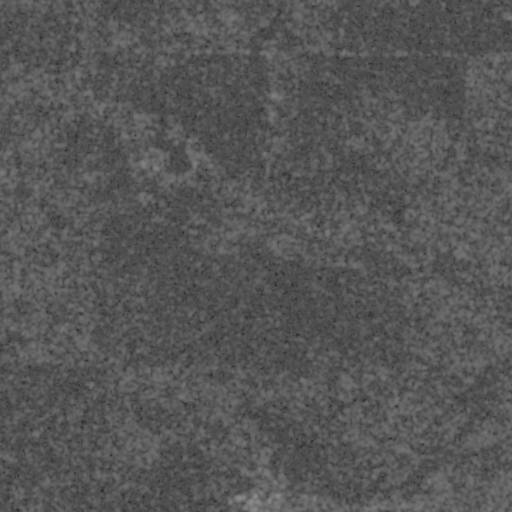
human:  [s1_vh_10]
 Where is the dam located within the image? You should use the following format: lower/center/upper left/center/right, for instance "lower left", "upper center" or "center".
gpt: The dam is located in the upper left of the image.
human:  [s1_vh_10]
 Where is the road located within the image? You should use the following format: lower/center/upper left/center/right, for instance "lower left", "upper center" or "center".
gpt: There is no road in the image.

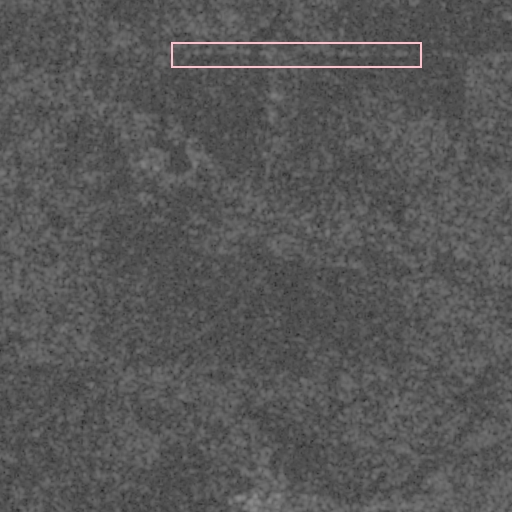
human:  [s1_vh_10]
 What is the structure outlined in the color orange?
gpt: There is no orange outline.
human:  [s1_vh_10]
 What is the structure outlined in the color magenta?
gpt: There is no structure outlined in magenta.